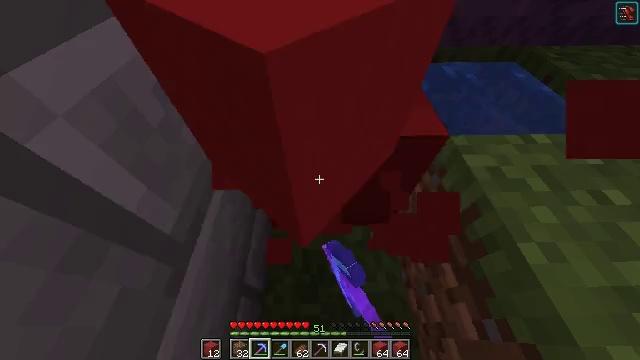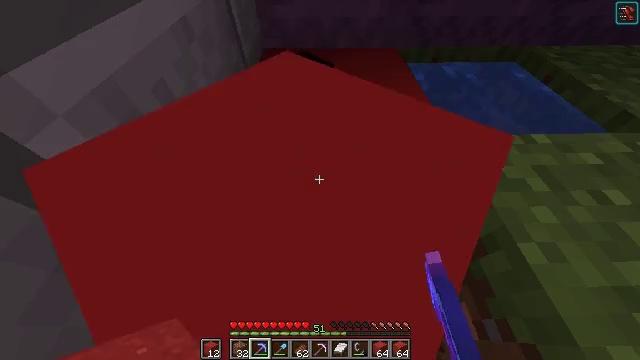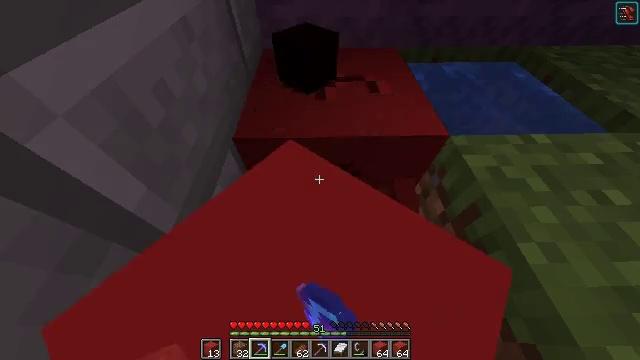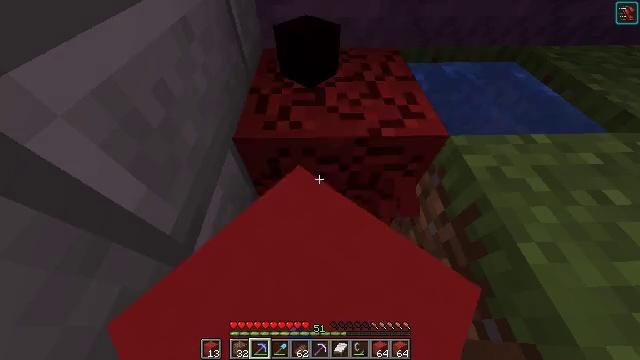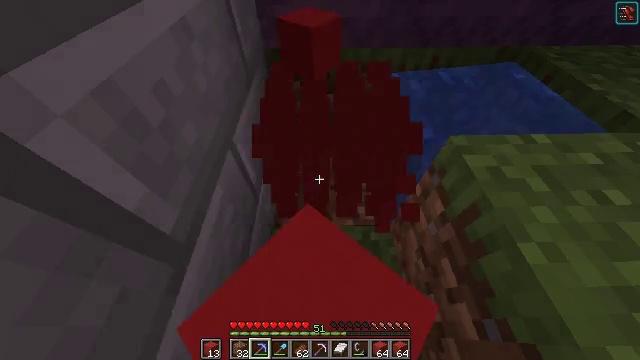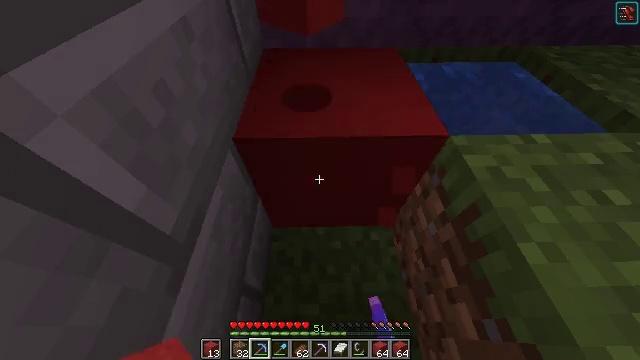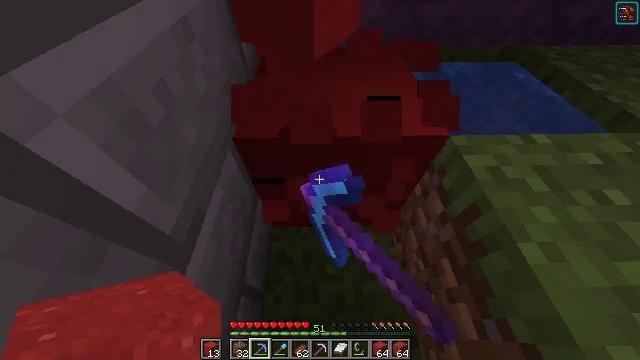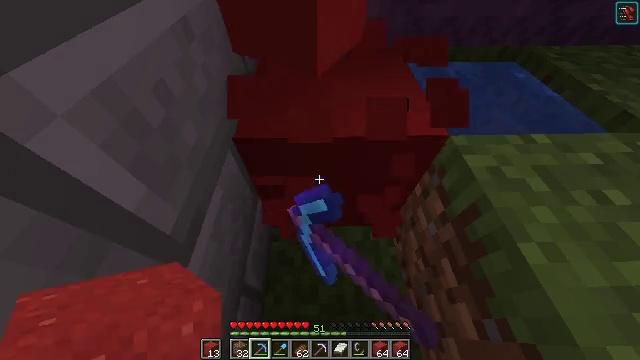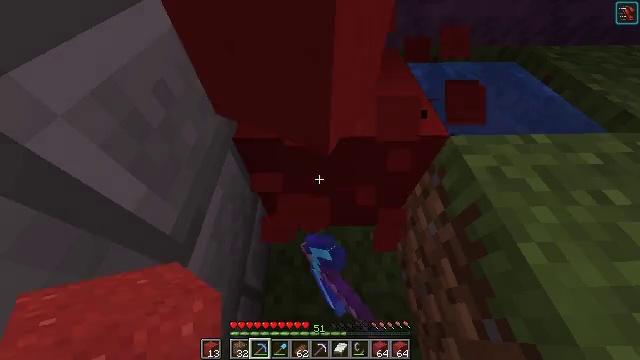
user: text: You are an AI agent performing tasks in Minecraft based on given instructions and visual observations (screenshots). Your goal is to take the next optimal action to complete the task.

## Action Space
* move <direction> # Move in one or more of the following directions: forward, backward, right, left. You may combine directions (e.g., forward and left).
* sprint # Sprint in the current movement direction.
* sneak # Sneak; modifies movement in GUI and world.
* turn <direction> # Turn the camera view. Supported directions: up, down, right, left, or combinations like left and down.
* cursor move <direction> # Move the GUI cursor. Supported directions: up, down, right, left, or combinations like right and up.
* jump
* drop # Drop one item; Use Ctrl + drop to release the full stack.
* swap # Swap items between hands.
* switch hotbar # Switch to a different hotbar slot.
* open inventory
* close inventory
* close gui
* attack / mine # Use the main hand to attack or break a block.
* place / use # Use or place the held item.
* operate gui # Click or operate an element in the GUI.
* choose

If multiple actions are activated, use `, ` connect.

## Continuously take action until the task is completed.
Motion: motion action
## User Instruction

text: Retrieve red concrete from a structure.
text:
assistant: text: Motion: attack / mine and use / place
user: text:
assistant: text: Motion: attack / mine and use / place
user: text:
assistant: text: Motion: attack / mine and use / place
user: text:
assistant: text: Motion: attack / mine and use / place
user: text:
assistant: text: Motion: attack / mine and use / place
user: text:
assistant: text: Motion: attack / mine and use / place
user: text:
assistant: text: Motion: attack / mine and use / place
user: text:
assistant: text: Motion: attack / mine and use / place
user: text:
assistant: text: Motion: attack / mine and use / place